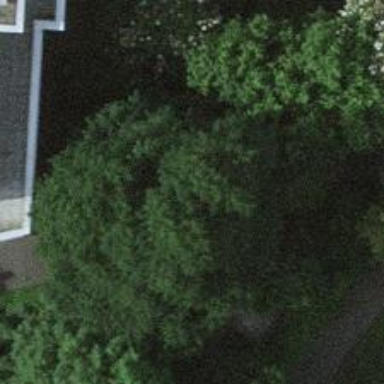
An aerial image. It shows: Deciduous broadleaved tree in park.